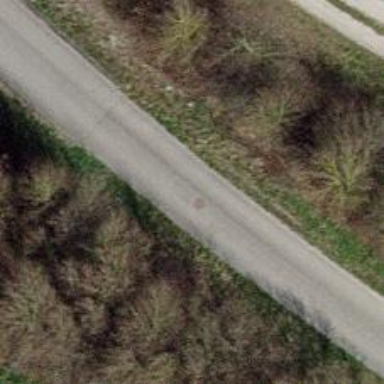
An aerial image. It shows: Well-maintained track road of grade 1.